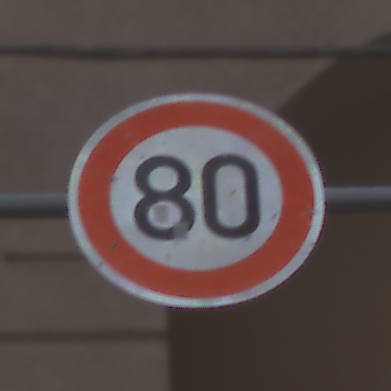
Verkehrszeichen: Geschwindigkeit80
Umgebung: Outdoor, Urban
Tageszeit: MorningAfternoon
Wetter: PartlyCloudy
Licht: Natural
Jahreszeit: NotSpecified
Kontrast: MediumContrast